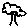
Label: tree